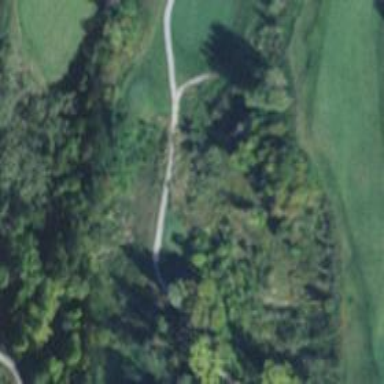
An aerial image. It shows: Service road used as golf cart path.